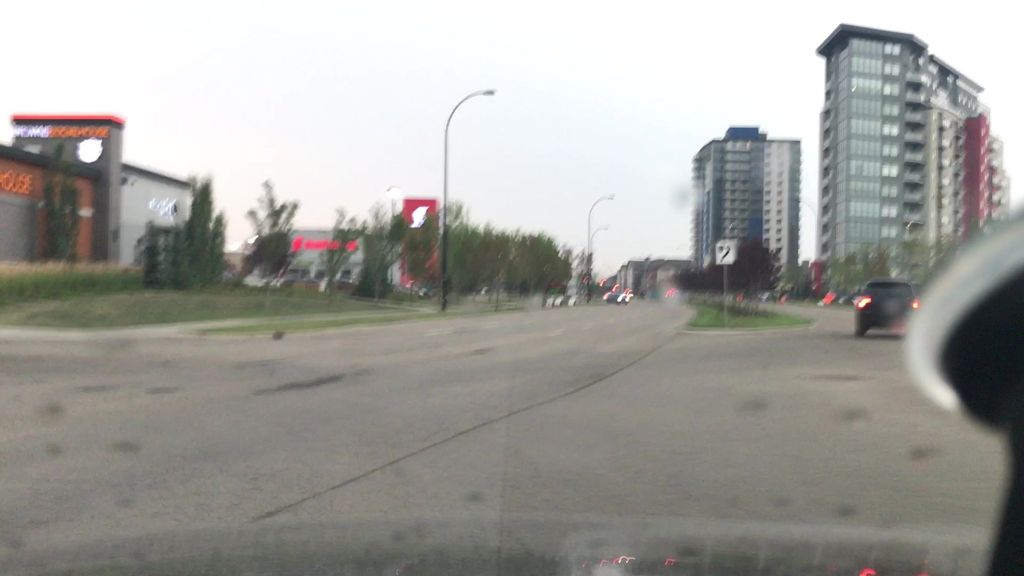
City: edmonton